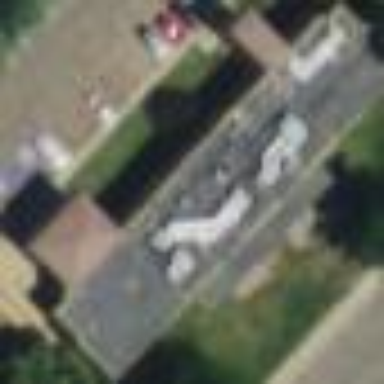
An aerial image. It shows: College building.